Question: '''
for (int i = 0; i < newText.Count; i++)
{
string line = newText[i];
this.scrollLabel1.ForeColor = string.Format("{0}" ,line[i];
}
'''
newText is List
scrollLabel1 is a Label Control.
newText format is like this:
First index 0 line is text
Second index 1 line is date and time
Third index 2 is empty line/space
Then same for the next 3 lines. Text , Date&Time , Empty/space
I want in every 3 lines to color the first line in Red second line in Green.
For example index 0 the text line in Red index 1 the date&tiome line in Green.
And so on for all the lines.
This is how the newText look like:

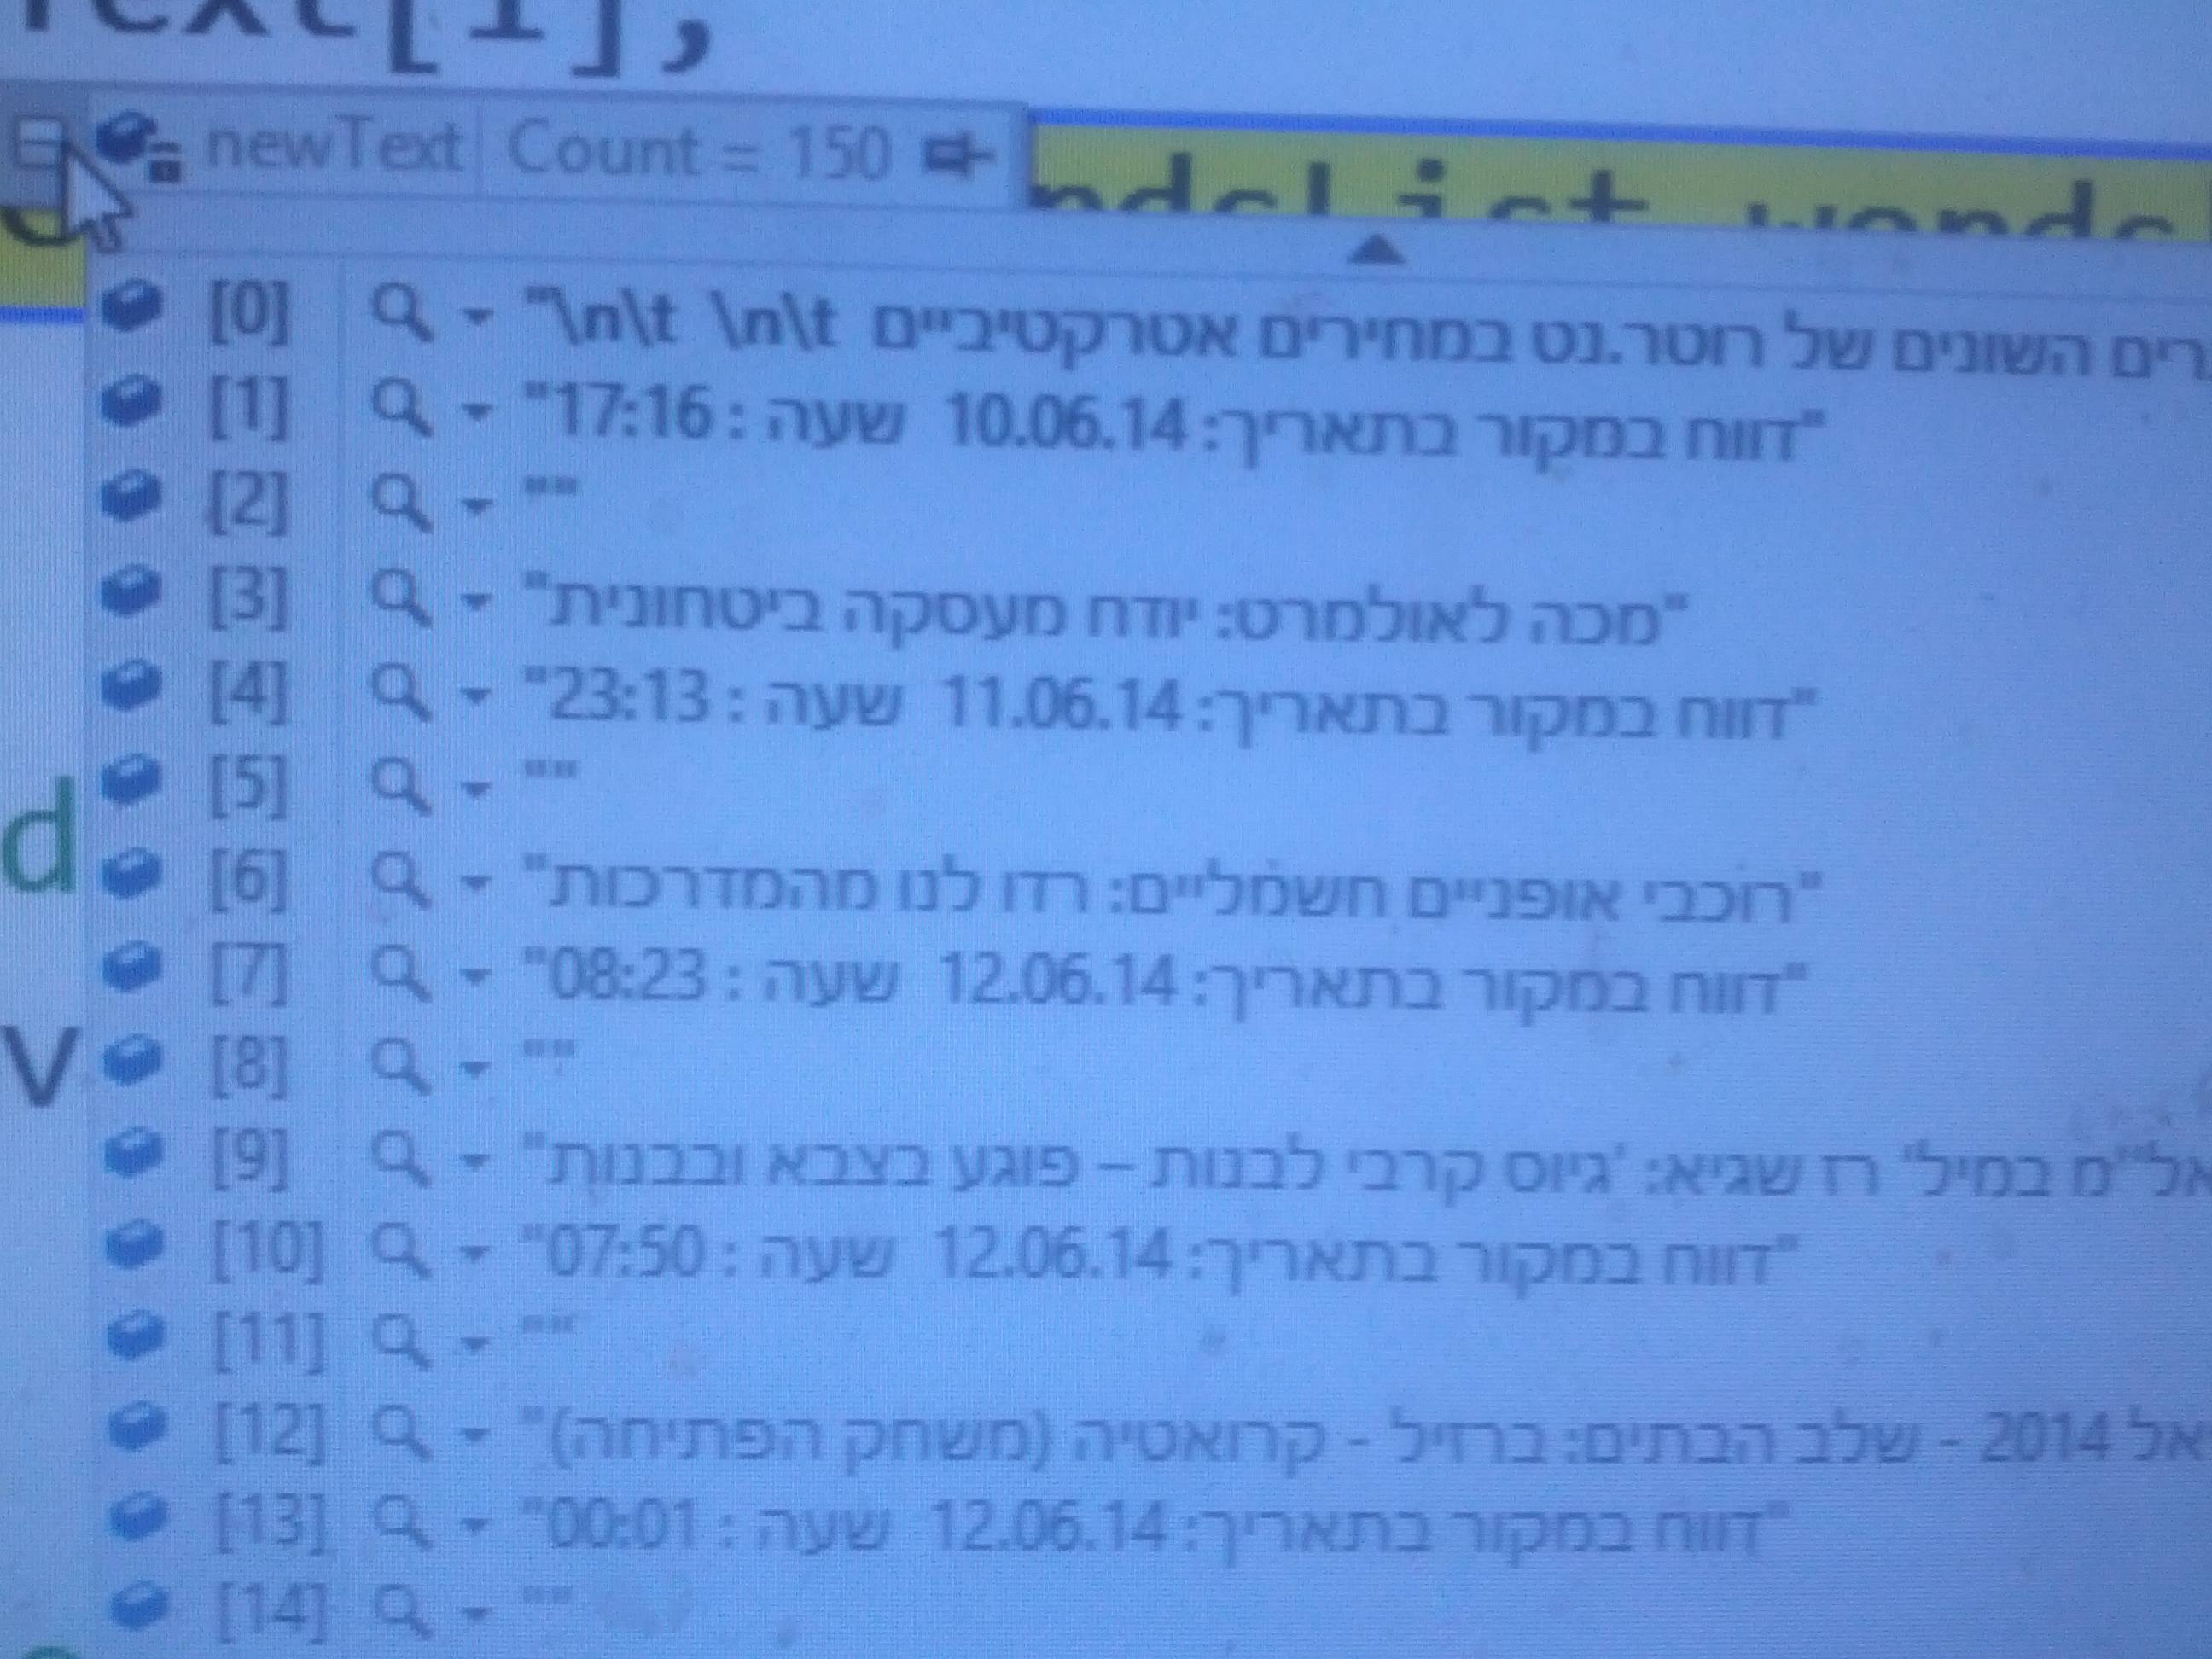
Answer: As @Daniel Kelley mentioned in a comment, you would need to use a <URL>, which allows a lot of flexibility in terms of customization and formatting.
There's an <URL> that might be exactly what you're looking for.